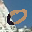
Label: 0